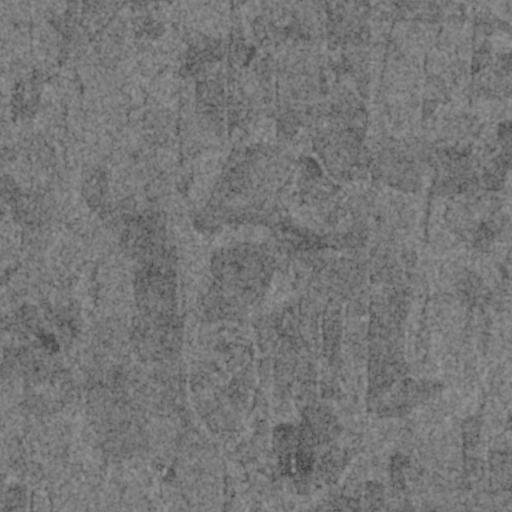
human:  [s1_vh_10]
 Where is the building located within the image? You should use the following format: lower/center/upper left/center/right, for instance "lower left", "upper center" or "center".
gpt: The building is located in the upper right of the image.
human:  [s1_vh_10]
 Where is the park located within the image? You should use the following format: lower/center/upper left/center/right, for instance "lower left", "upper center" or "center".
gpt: There is no park in the image.

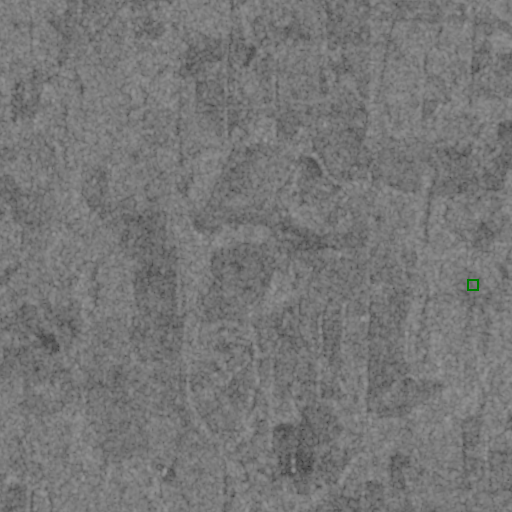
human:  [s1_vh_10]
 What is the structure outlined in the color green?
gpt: The structure outlined in green is a park.
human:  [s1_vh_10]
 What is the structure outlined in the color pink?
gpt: There is no pink outline.